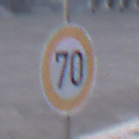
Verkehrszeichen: Geschwindigkeit70
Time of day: SunriseSunset
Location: Outdoor (Urban)
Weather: PartlyCloudy
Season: NotSpecified
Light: Natural